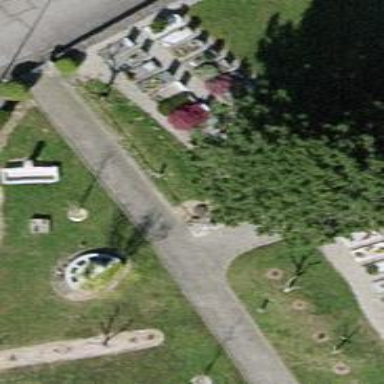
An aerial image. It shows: Fountain.